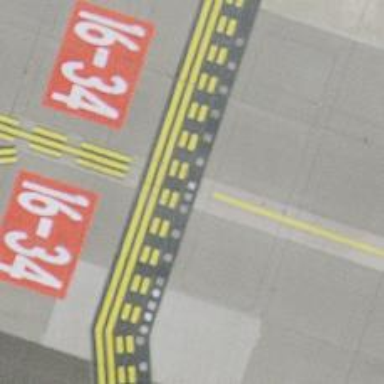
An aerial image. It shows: Runway holding position.